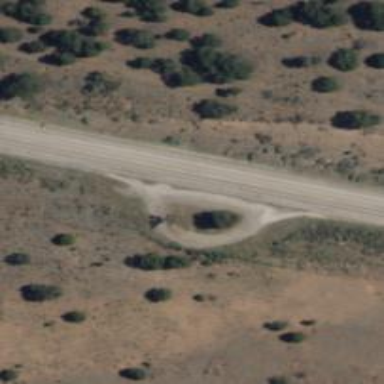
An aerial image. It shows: Rest area along the road.